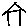
Label: house